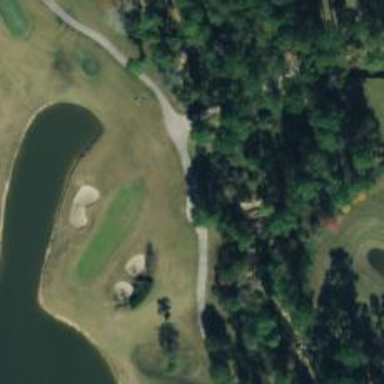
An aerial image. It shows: Service road used as golf cart path.